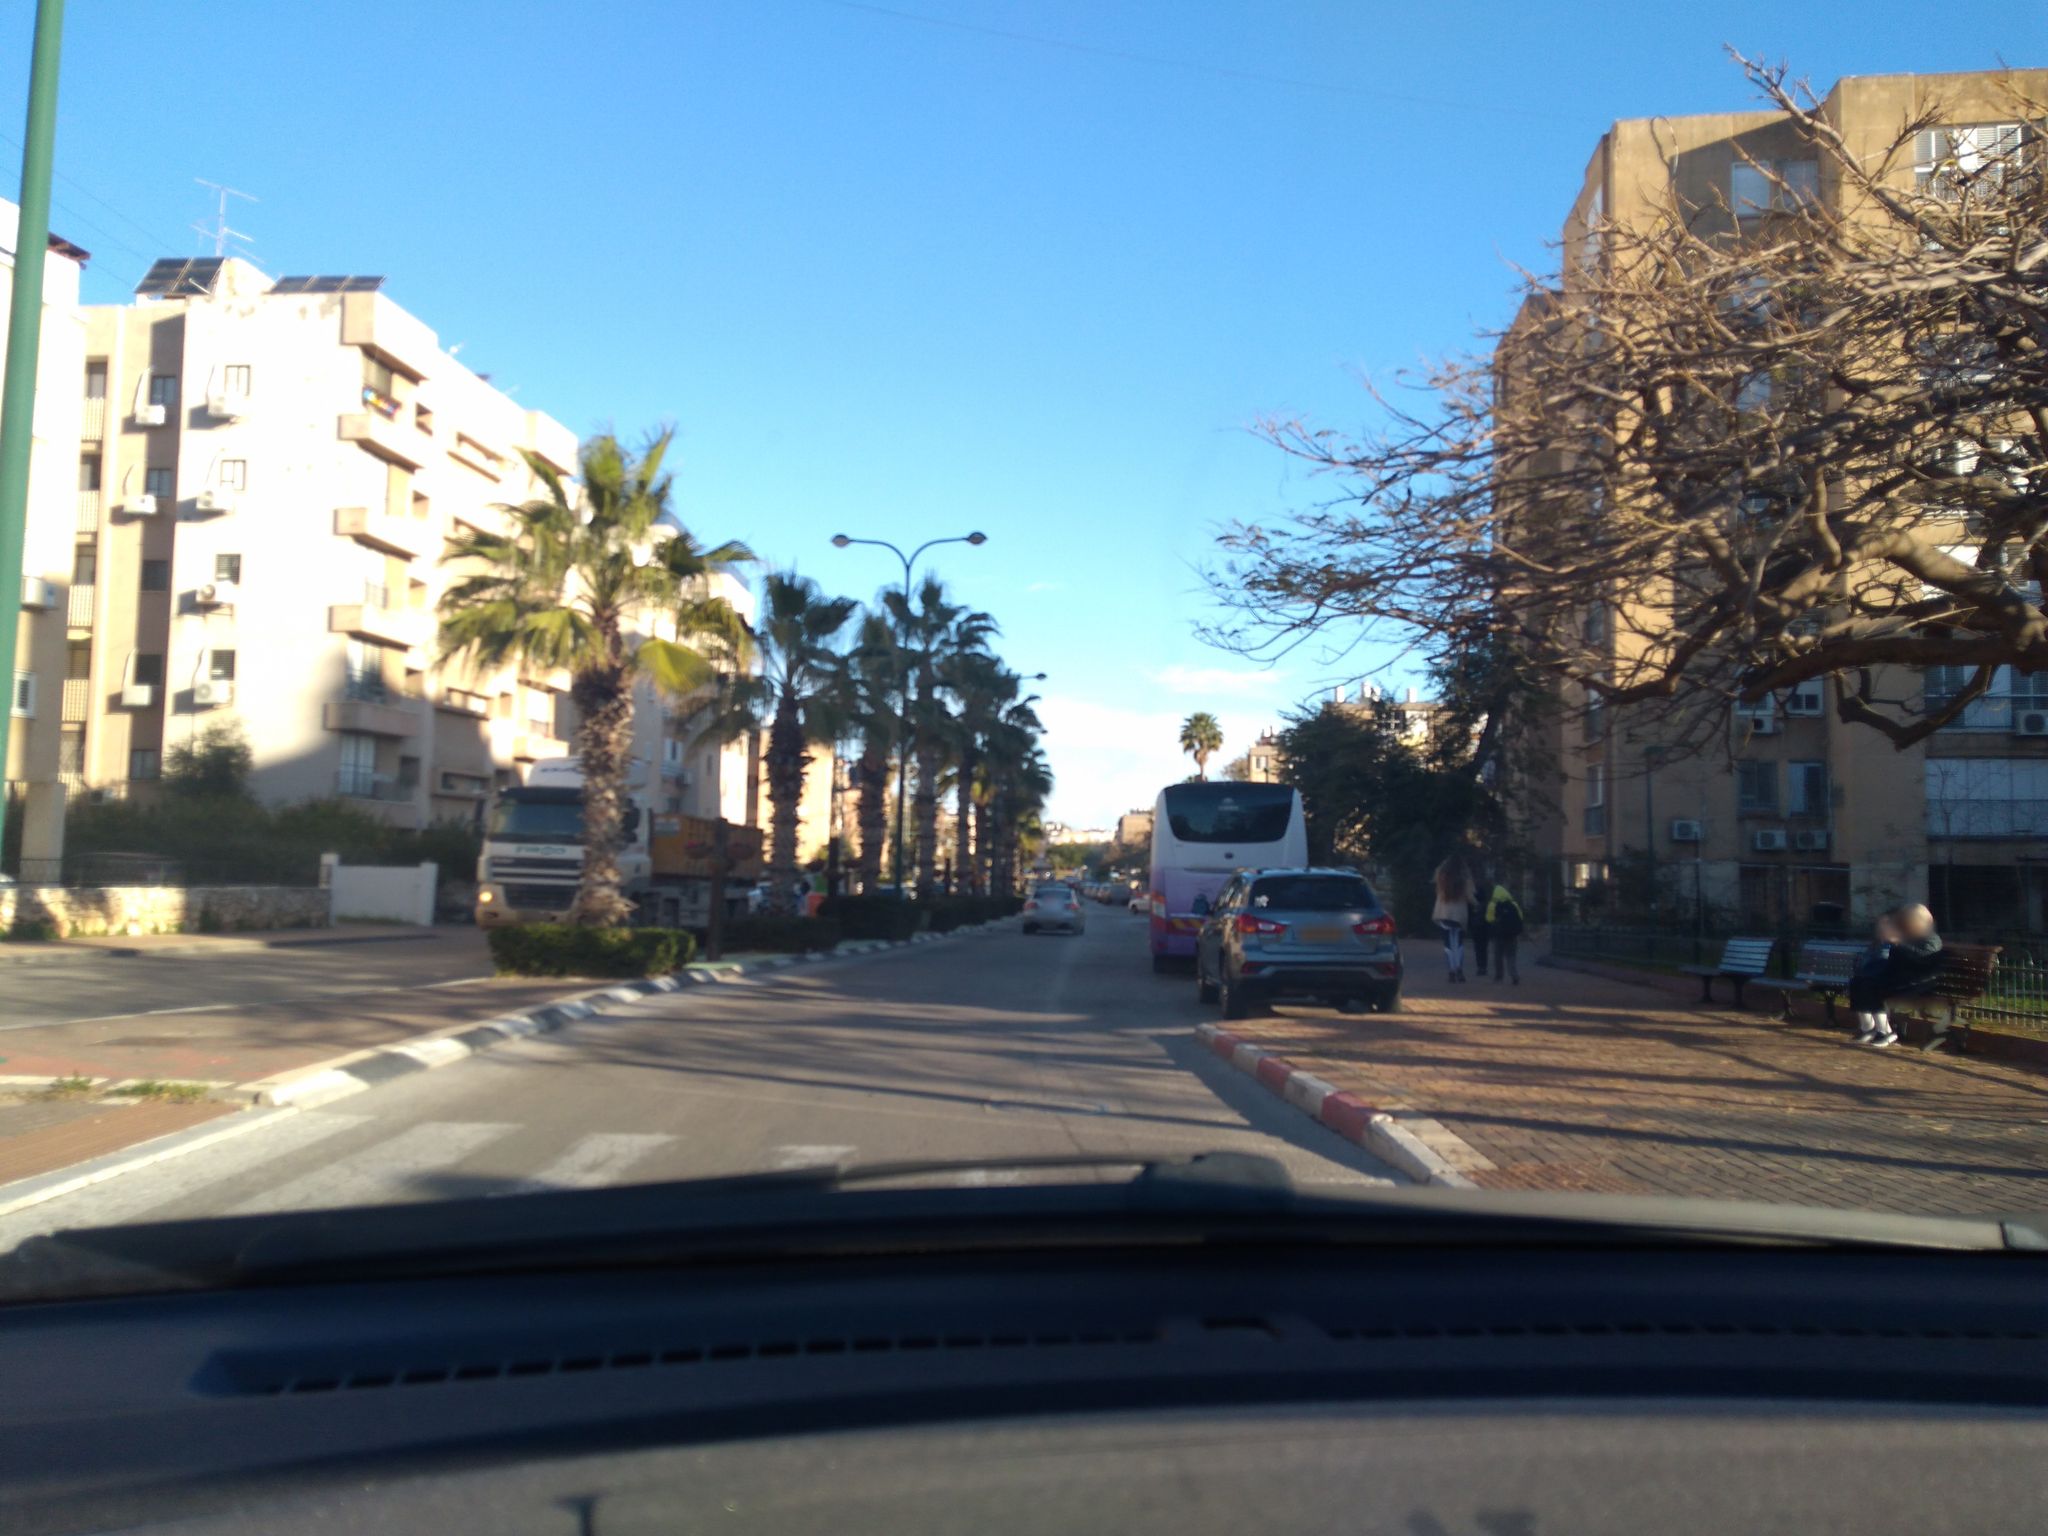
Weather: clear
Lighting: day
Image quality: good
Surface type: driving surface
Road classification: tertiary
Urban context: urban centre
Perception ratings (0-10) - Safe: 6.38, Lively: 8.92, Beautiful: 5.39, Boring: 3.41, Depressing: 2.34, Wealthy: 5.28